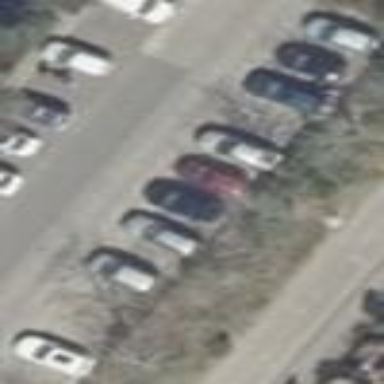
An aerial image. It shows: Parking available on the street side.